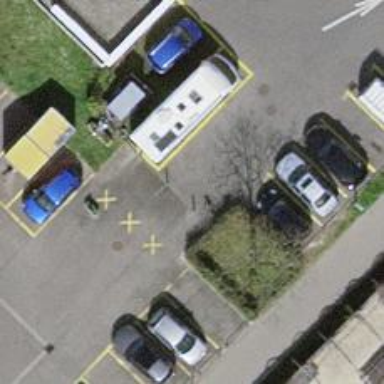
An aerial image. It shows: Bollard barrier.